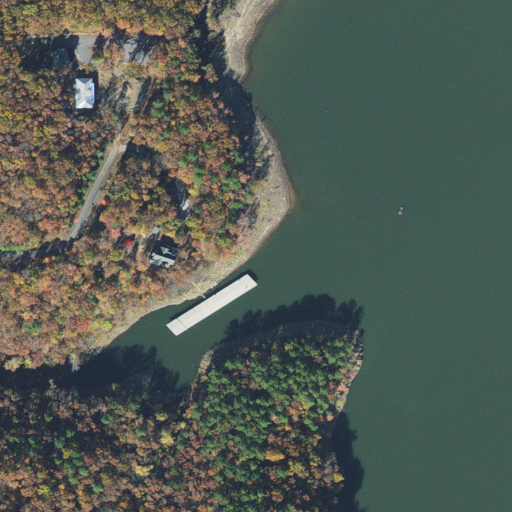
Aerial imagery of valley in Arkansas named Bird Hollow containing open water, deciduous forest, open development, mixed forest, medium intensity development, evergreen forest, and high intensity development